Field crop: maize
Growth stage: 2
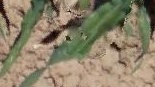
Species: maize